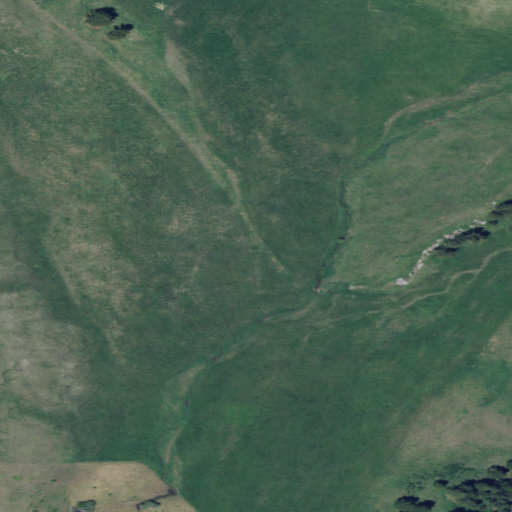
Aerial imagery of valley in Montana named Tie Camp Coulee containing shrub, grassland, and evergreen forest